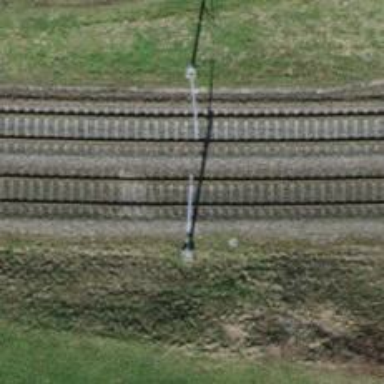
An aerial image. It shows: Railway milestone.